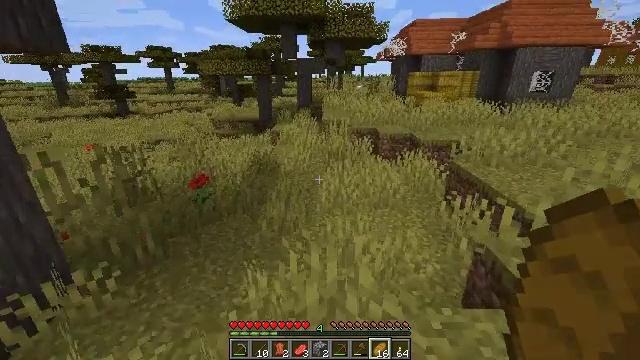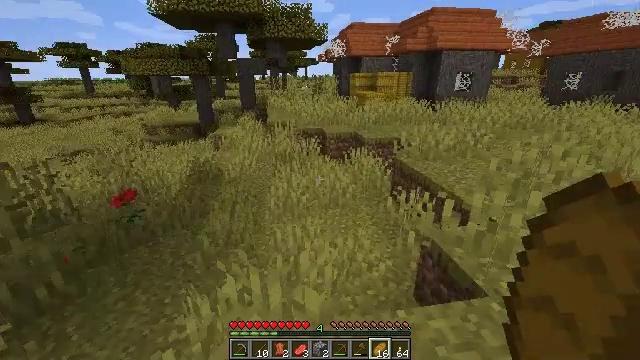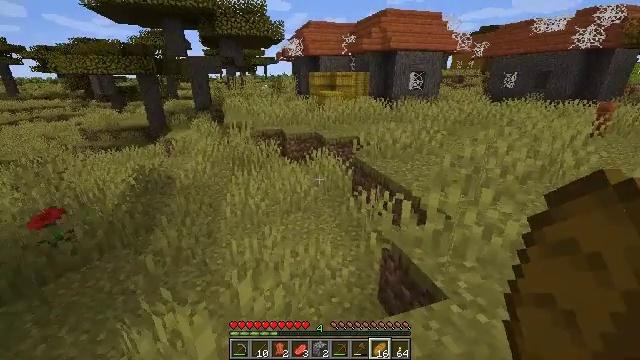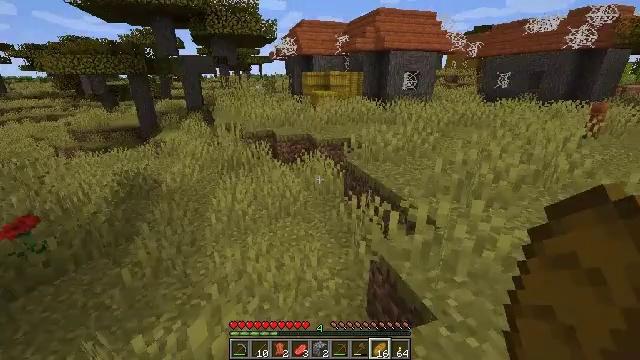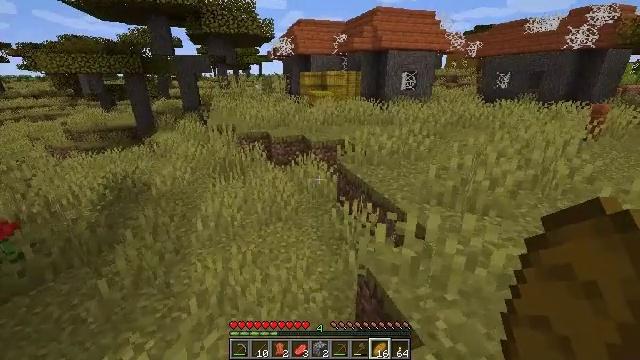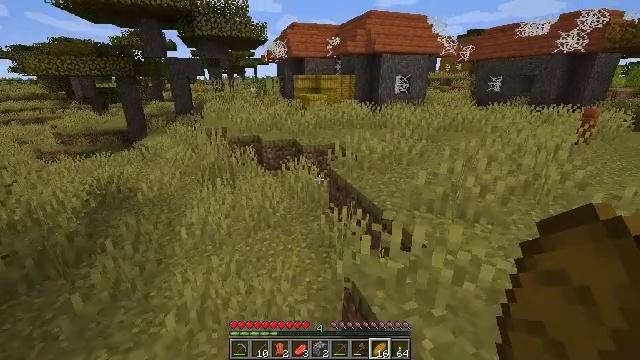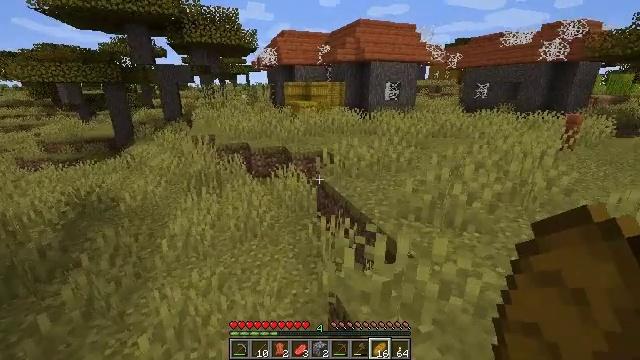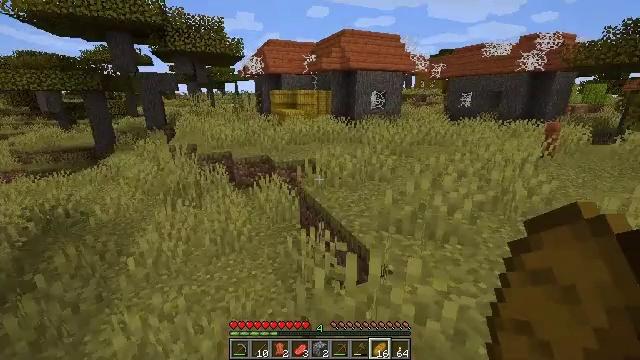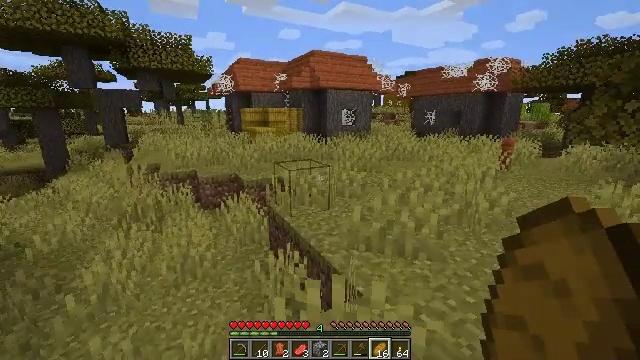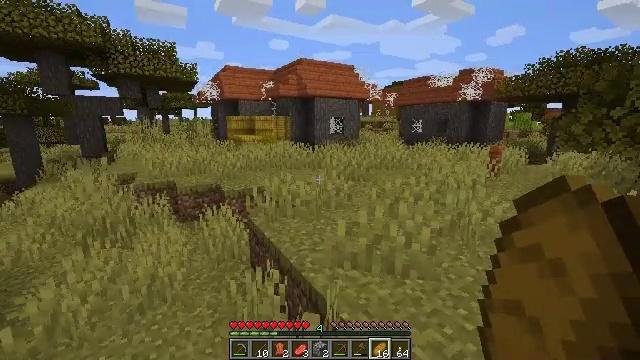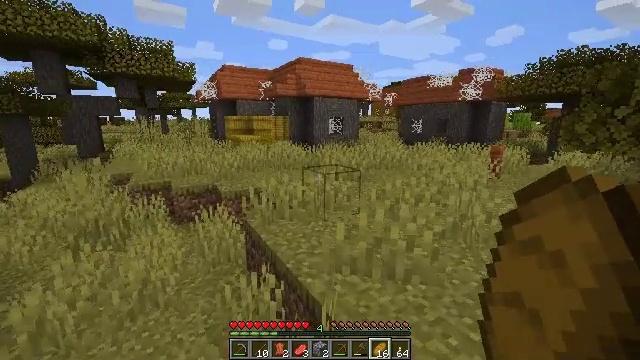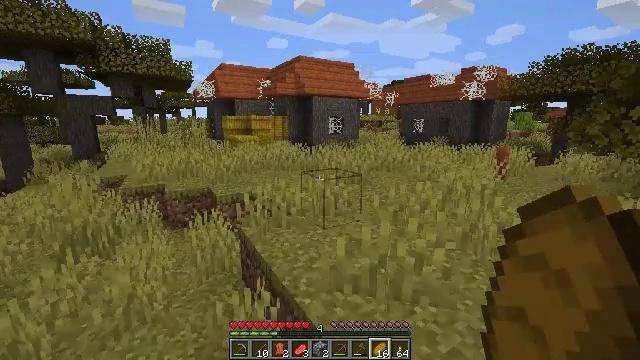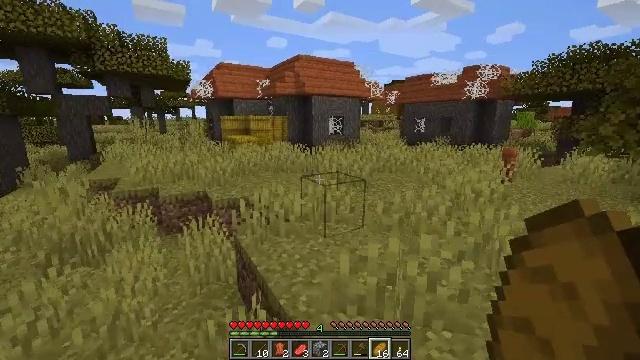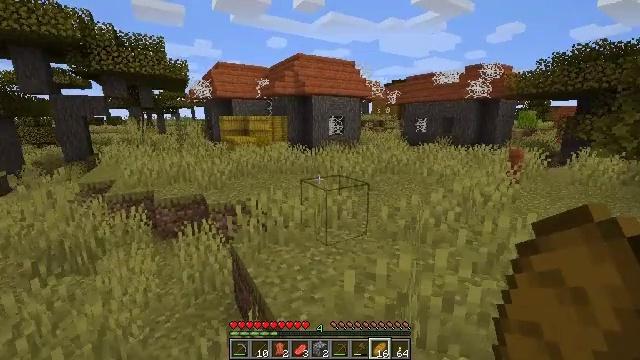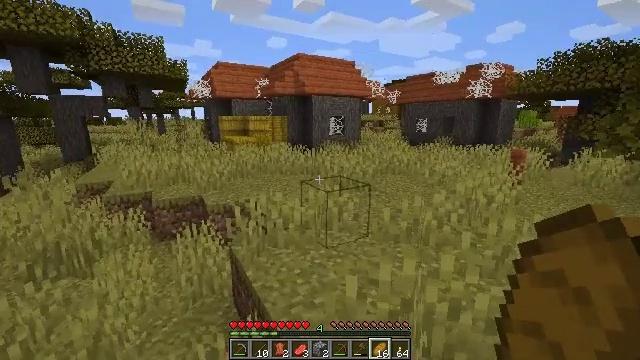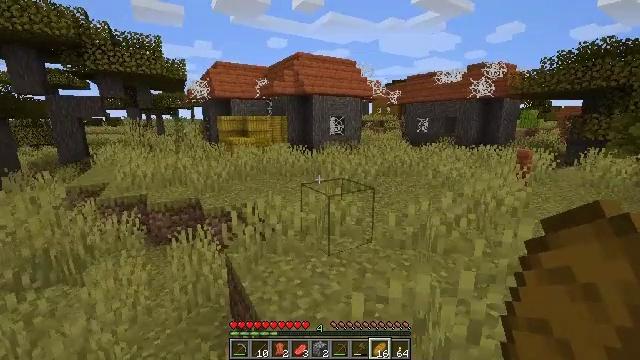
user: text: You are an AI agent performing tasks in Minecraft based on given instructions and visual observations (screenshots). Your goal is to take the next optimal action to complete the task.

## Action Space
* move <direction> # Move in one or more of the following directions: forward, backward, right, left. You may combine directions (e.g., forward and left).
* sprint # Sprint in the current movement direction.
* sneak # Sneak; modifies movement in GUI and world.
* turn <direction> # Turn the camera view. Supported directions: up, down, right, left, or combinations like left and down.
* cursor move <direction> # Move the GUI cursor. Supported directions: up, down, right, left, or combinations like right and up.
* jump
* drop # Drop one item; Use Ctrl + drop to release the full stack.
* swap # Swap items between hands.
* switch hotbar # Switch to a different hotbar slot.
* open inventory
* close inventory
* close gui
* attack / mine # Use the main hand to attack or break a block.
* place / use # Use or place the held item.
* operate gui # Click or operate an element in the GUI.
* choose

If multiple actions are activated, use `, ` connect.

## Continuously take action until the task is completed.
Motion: motion action
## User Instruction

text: Attack the hay block to get hay.
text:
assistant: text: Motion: move forward and move right, turn right
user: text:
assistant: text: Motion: move forward and move right, turn right
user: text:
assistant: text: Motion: move forward and move right
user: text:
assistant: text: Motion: move forward and move right
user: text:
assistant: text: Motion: move forward and move right
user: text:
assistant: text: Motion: move forward and move right, turn right and up
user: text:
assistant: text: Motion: move forward and move right, turn right and up
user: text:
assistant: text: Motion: move forward, turn right and up
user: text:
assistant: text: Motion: move forward, turn right and up
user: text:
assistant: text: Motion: move forward
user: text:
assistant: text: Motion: move forward
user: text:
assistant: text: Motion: move forward
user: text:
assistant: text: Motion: move forward
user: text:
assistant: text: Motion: move forward
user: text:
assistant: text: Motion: move forward
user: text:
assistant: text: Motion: move forward
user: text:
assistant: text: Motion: move forward, turn right
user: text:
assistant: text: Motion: move forward
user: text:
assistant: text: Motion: move forward
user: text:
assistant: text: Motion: move forward
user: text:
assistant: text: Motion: move forward
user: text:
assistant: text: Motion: move forward
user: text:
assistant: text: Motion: move forward
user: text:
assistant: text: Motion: move forward
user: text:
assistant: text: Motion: move forward
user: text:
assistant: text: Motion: move forward
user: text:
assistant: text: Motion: move forward
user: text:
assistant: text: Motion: move forward
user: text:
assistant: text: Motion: move forward
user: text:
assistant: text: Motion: move forward